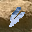
Label: 4